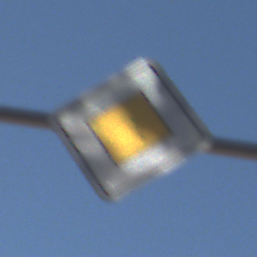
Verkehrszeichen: Vorfahrtsstrasse
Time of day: MorningAfternoon
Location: Outdoor (Nature)
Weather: Clear
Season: NotSpecified
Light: Natural